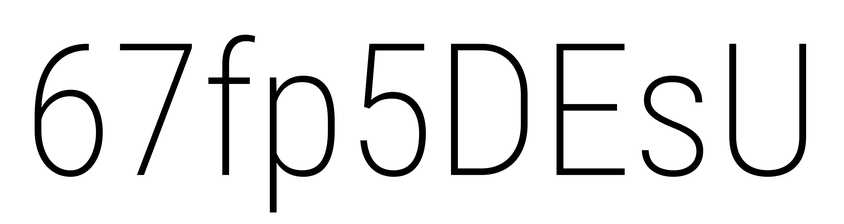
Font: Roboto_Condensed_ExtraLight